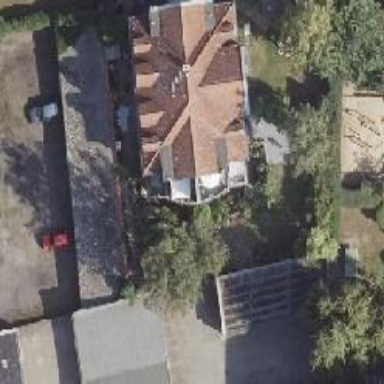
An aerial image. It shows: Building with roof made of roof tiles.